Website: crate-barrel
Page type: customer-info-address
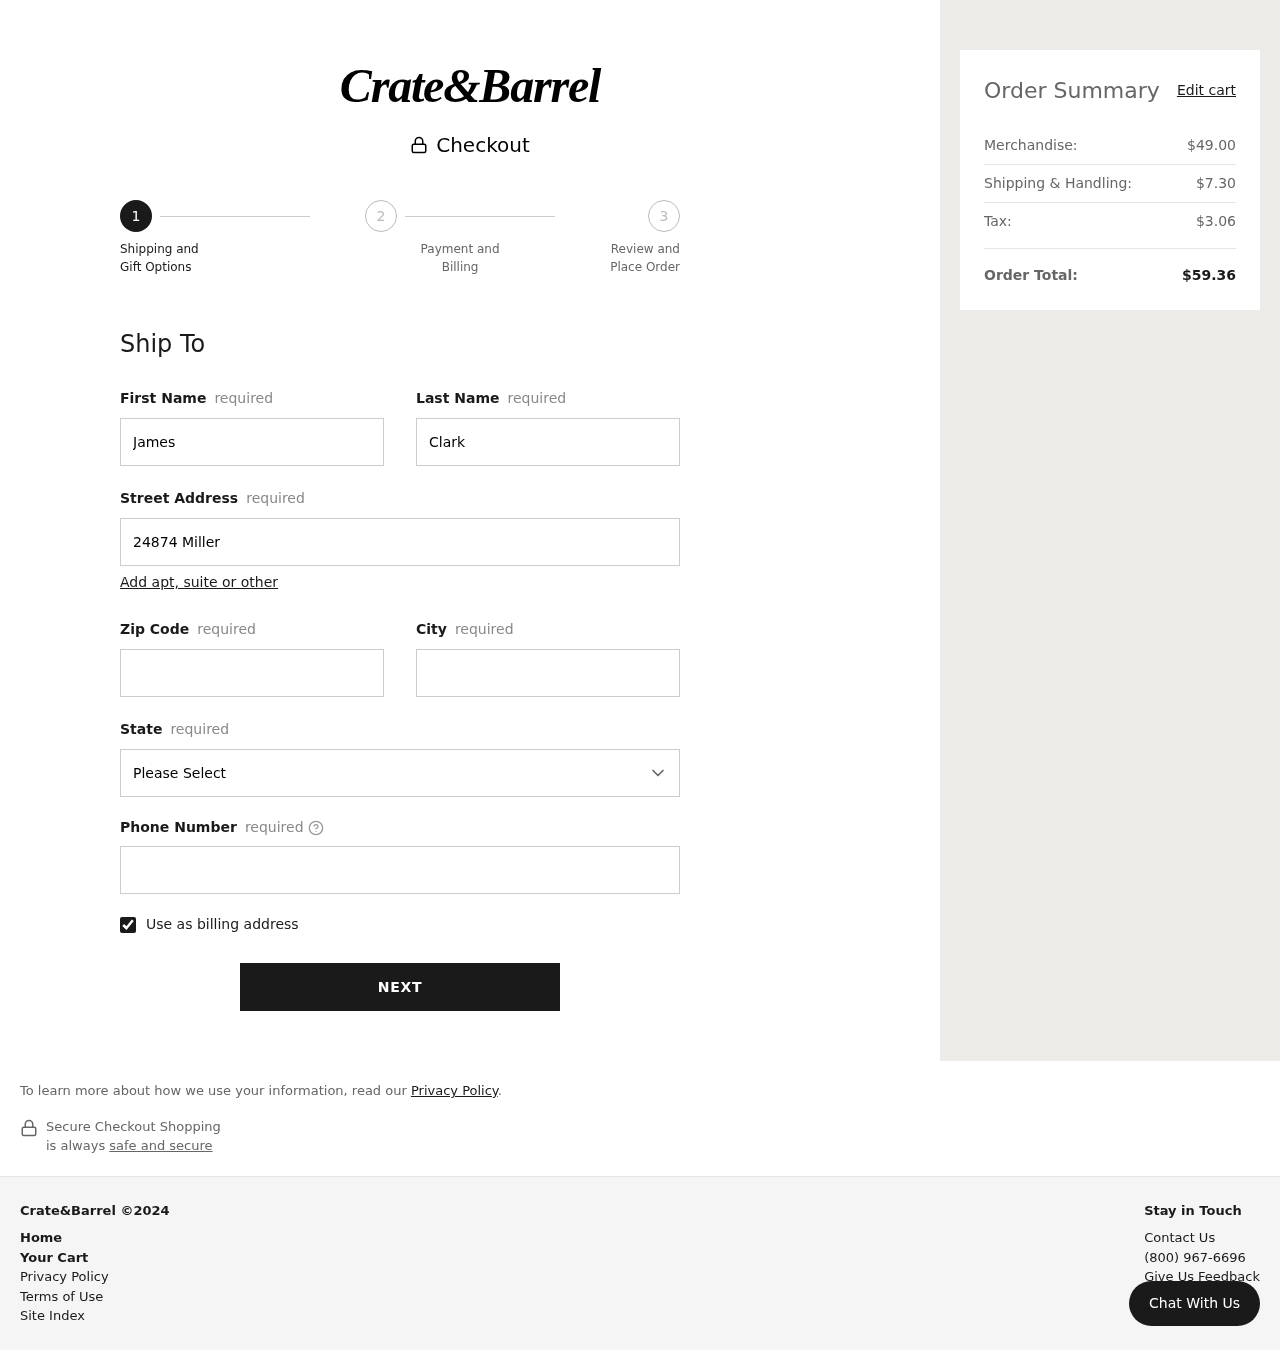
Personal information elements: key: PII_CITY
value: West Dominique
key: PII_FIRSTNAME
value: James
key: PII_LASTNAME
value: Clark
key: PII_PHONE
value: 2222856475
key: PII_POSTCODE
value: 88583
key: PII_STATE
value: Connecticut
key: PII_STREET
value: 24874 Miller Isle Suite 190
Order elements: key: ORDER_SUBTOTAL
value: $49.00
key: ORDER_SHIPPING_COST
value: $7.30
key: ORDER_TAX
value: $3.06
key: ORDER_TOTAL
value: $59.36